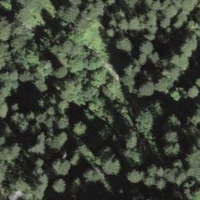
EUNIS habitat code: 43
Species observed at this site:
Vicia sylvatica